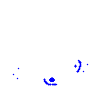
Particle: pion